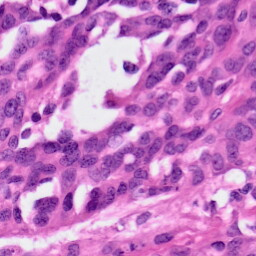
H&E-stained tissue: Ovarian